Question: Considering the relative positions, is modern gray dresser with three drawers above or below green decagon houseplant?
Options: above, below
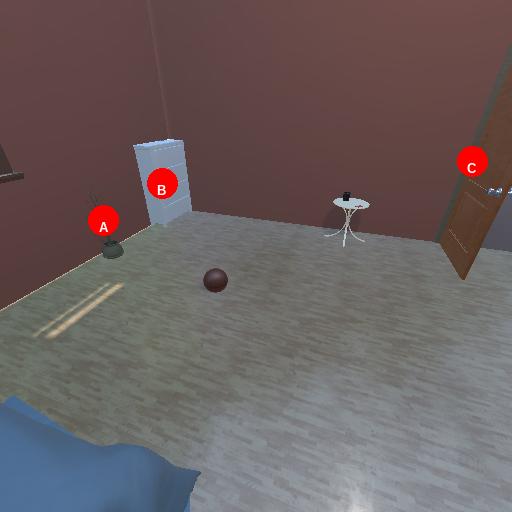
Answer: above